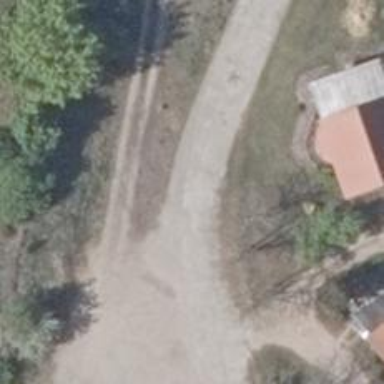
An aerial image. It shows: Service road with concrete plates surface.